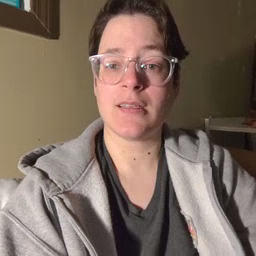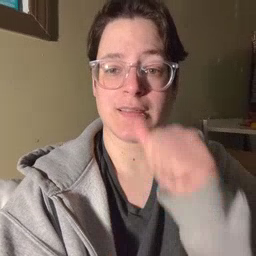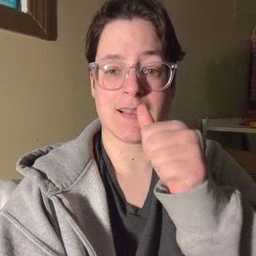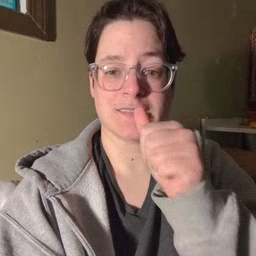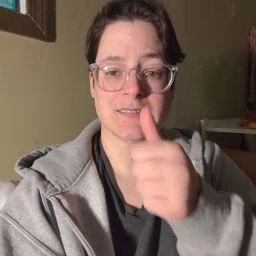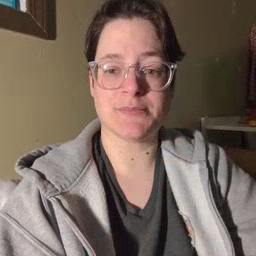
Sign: nuts